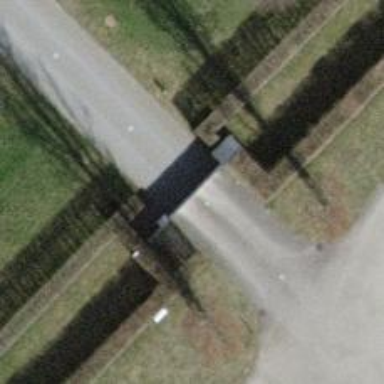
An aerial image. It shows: Gate.